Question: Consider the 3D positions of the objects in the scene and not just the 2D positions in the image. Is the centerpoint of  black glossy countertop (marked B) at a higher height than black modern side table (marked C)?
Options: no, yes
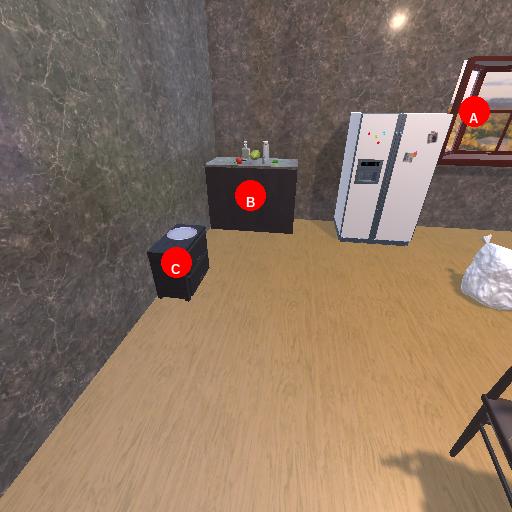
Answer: no